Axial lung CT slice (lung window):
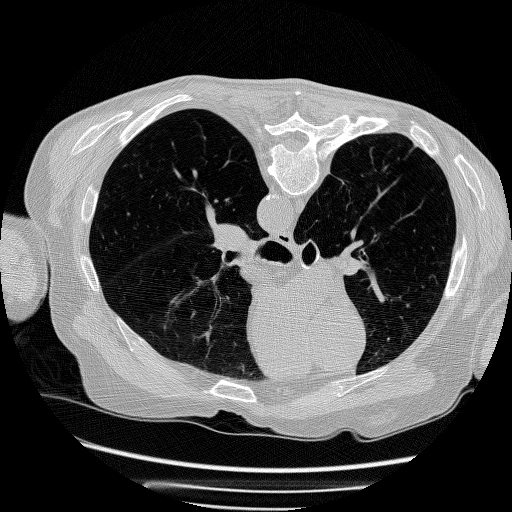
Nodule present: no